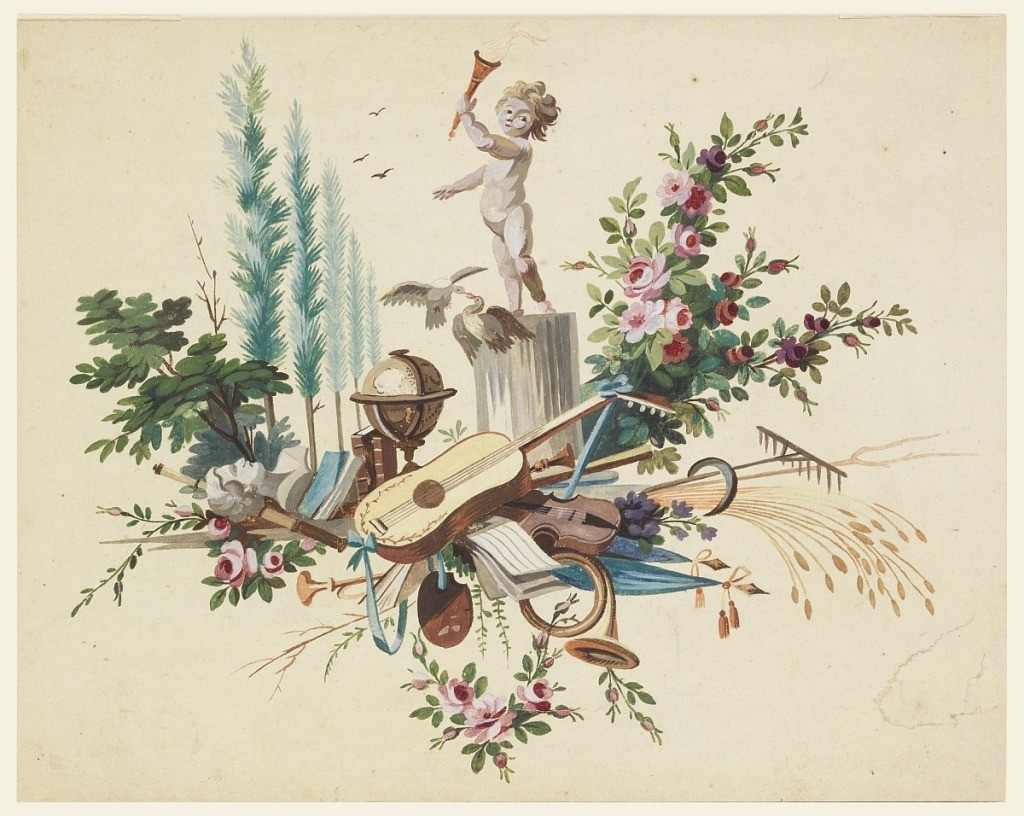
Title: Design for a woven or printed fabric
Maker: P. and C. Lacour
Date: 1850–80
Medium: Black crayon, brush and watercolor, gouache on cream paper
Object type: Drawing
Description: Silhouetted boughs in the style of about 1600 hanging from rising waves. Small flower boughs are shown in the intervals. An ovoidal is finished.